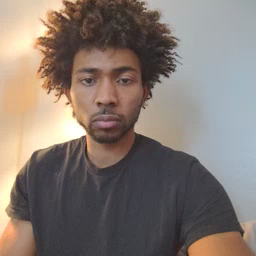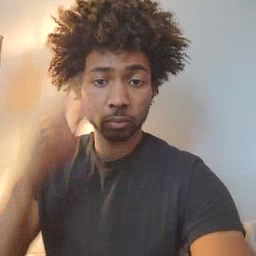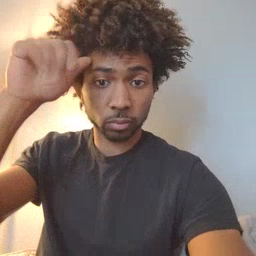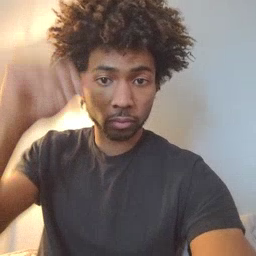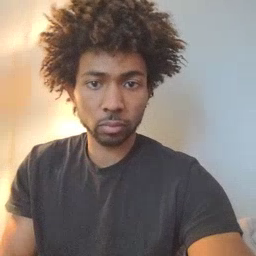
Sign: donkey